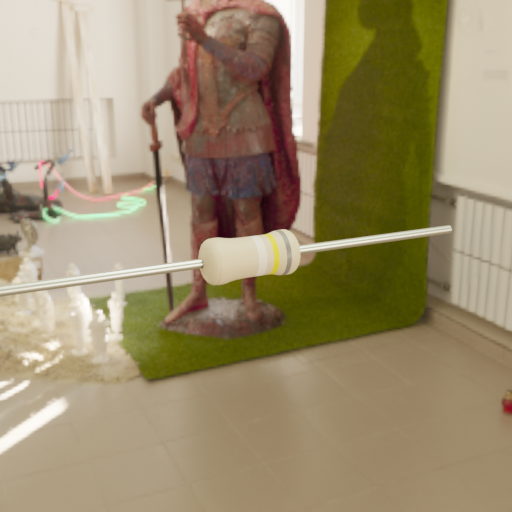
Resistor colour bands (in order): white, yellow, gray